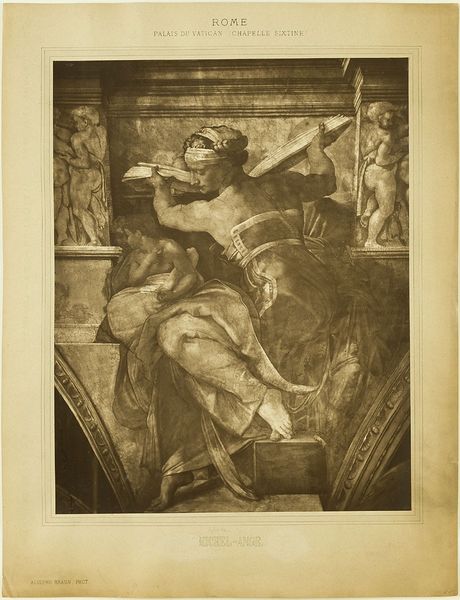
Titel: Rome - Palais du Vatican (Chapelle Sixtine) - Michel-Ange
Künstler: Adolphe Braun
Standort: Hamburg
Institution: Museum für Kunst und Gewerbe Hamburg
Schlagwörter: malerei, foto, fotografie, photographie, photo, karton, fresko, lichtbild, sibylle, bildwerke, sibylla, sibyllen, angewandte und bildende kunst, hessische systematik, pigmentdruck, reproduktionsfotografie, kunstreproduktion, reproduktionsphotographie, libysche, kohledruck